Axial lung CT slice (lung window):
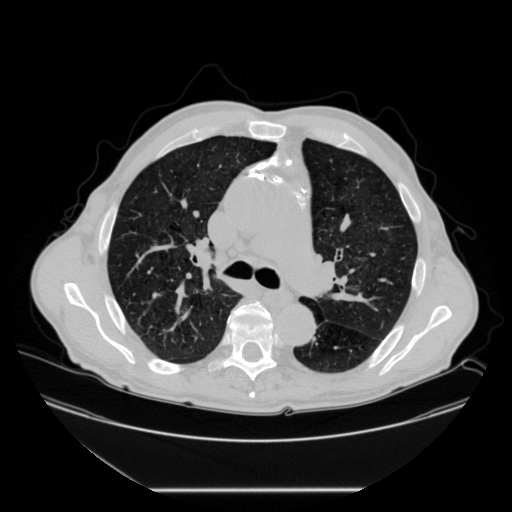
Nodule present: no